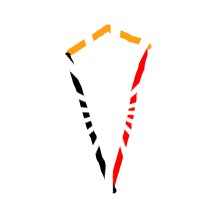
Shape: kite